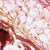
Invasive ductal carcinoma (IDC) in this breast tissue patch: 0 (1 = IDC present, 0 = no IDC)